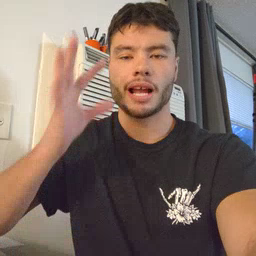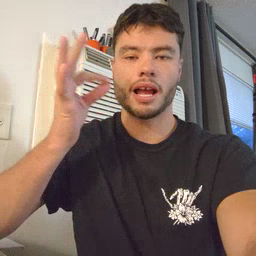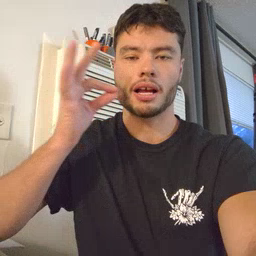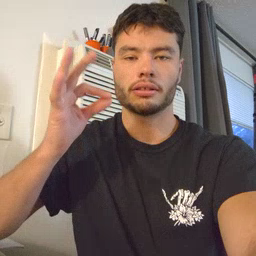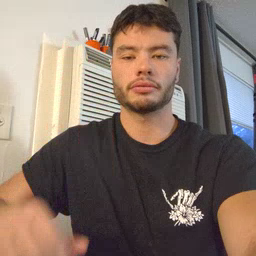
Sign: cat